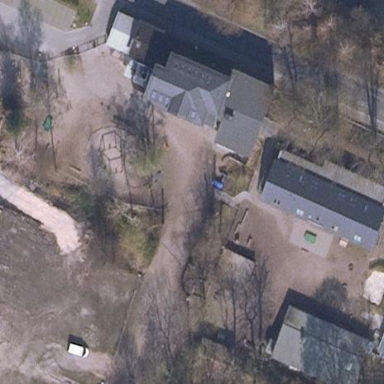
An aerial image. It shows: School.